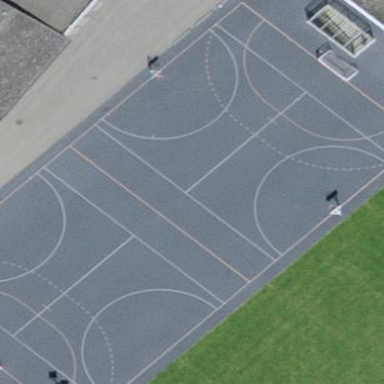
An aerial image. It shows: Compacted basketball court located on leisure land pitch.